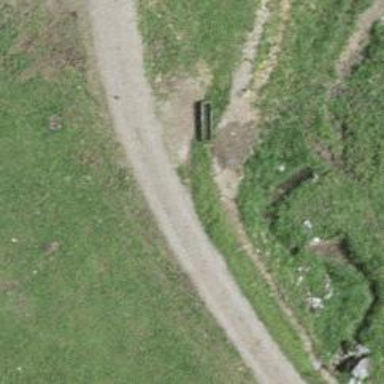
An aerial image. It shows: Track with fine gravel surface. The track type is grade3.